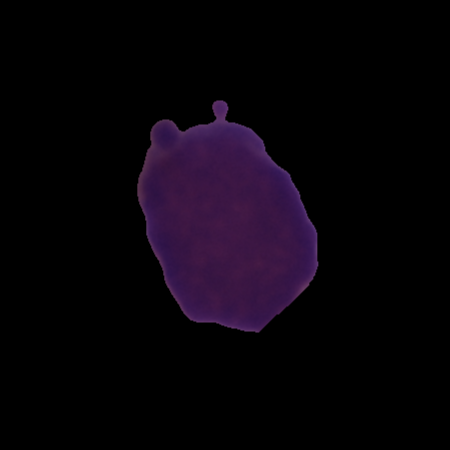
Label: healthy